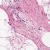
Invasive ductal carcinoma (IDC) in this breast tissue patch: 0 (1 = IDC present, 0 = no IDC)